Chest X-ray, PA view. Patient: 53 years old, sex M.
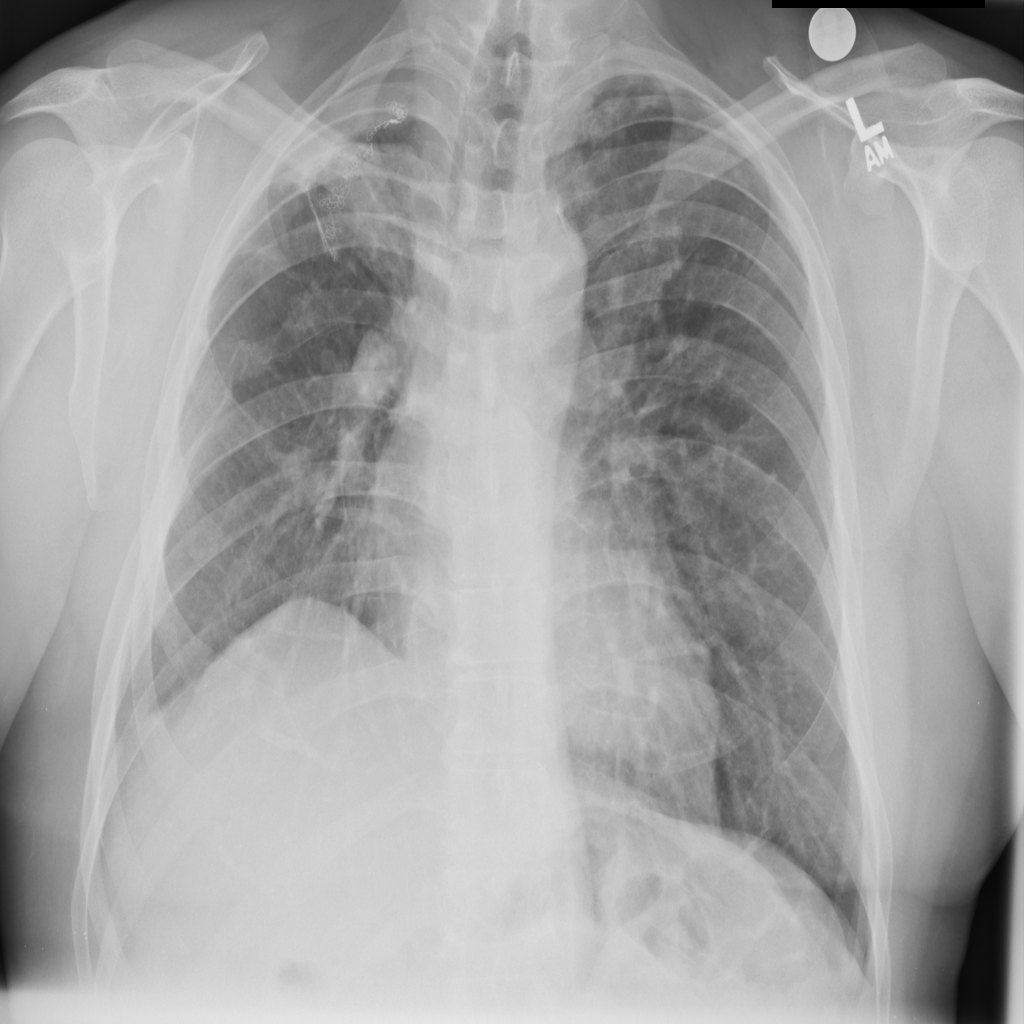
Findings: No Finding